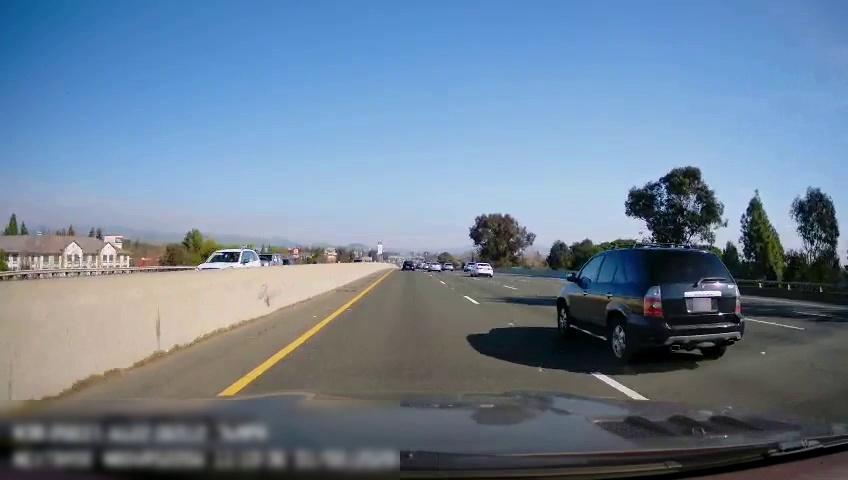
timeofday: Day
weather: Sunny
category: Drivable Space
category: Vehicles | Car
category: Vehicles | Car
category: Vehicles | Car
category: Vehicles | SUV
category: Vehicles | Car
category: Vehicles | Car
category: Vehicles | SUV
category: Vehicles | SUV
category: Vehicles | Car
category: Lanes | Alternate Lane
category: Lanes | Current Lane
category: Lanes | Current Lane
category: Lanes | Alternate Lane
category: Lanes | Alternate Lane
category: Lanes | Alternate Lane